Question: I have converted an executable file using Perl Par Packer in Windows 7. But when I execute the file, it shows some error.
I think I have to add the module also, but I am not sure. I basically use 'pp -o sample.exe sample.pl'
I use <URL> 5.16.

It's working fine as the Perl script, but after converting into an EXE file, it terminates with the error.
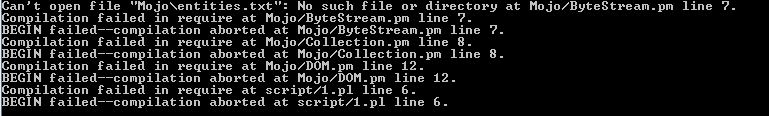
Answer: This issue is solved by adding the Mojo module in the same location of the standalone executing file